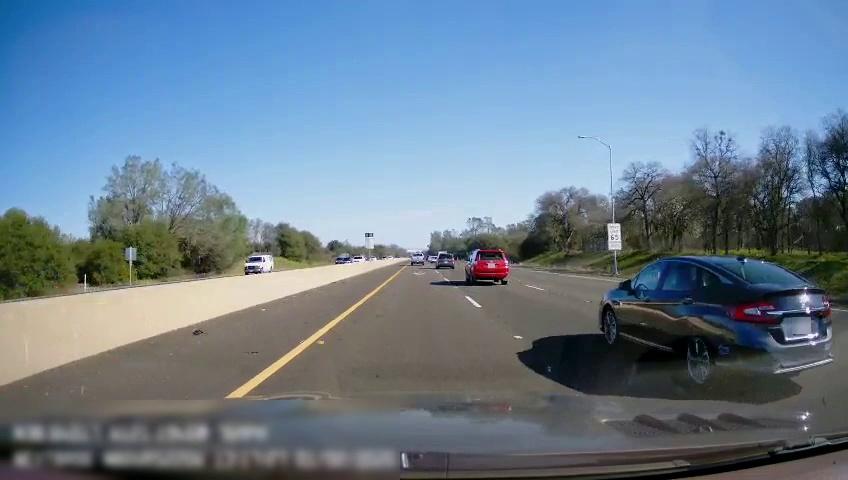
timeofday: Day
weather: Sunny
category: Drivable Space
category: Vehicles | SUV
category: Vehicles | Truck
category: Vehicles | SUV
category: Vehicles | Car
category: Vehicles | Truck
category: Lanes | Current Lane
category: Lanes | Current Lane
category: Lanes | Current Lane
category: Lanes | Alternate Lane
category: Traffic | Signs
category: Traffic | Signs